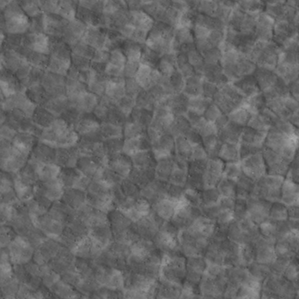
Label: non_frost